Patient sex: M
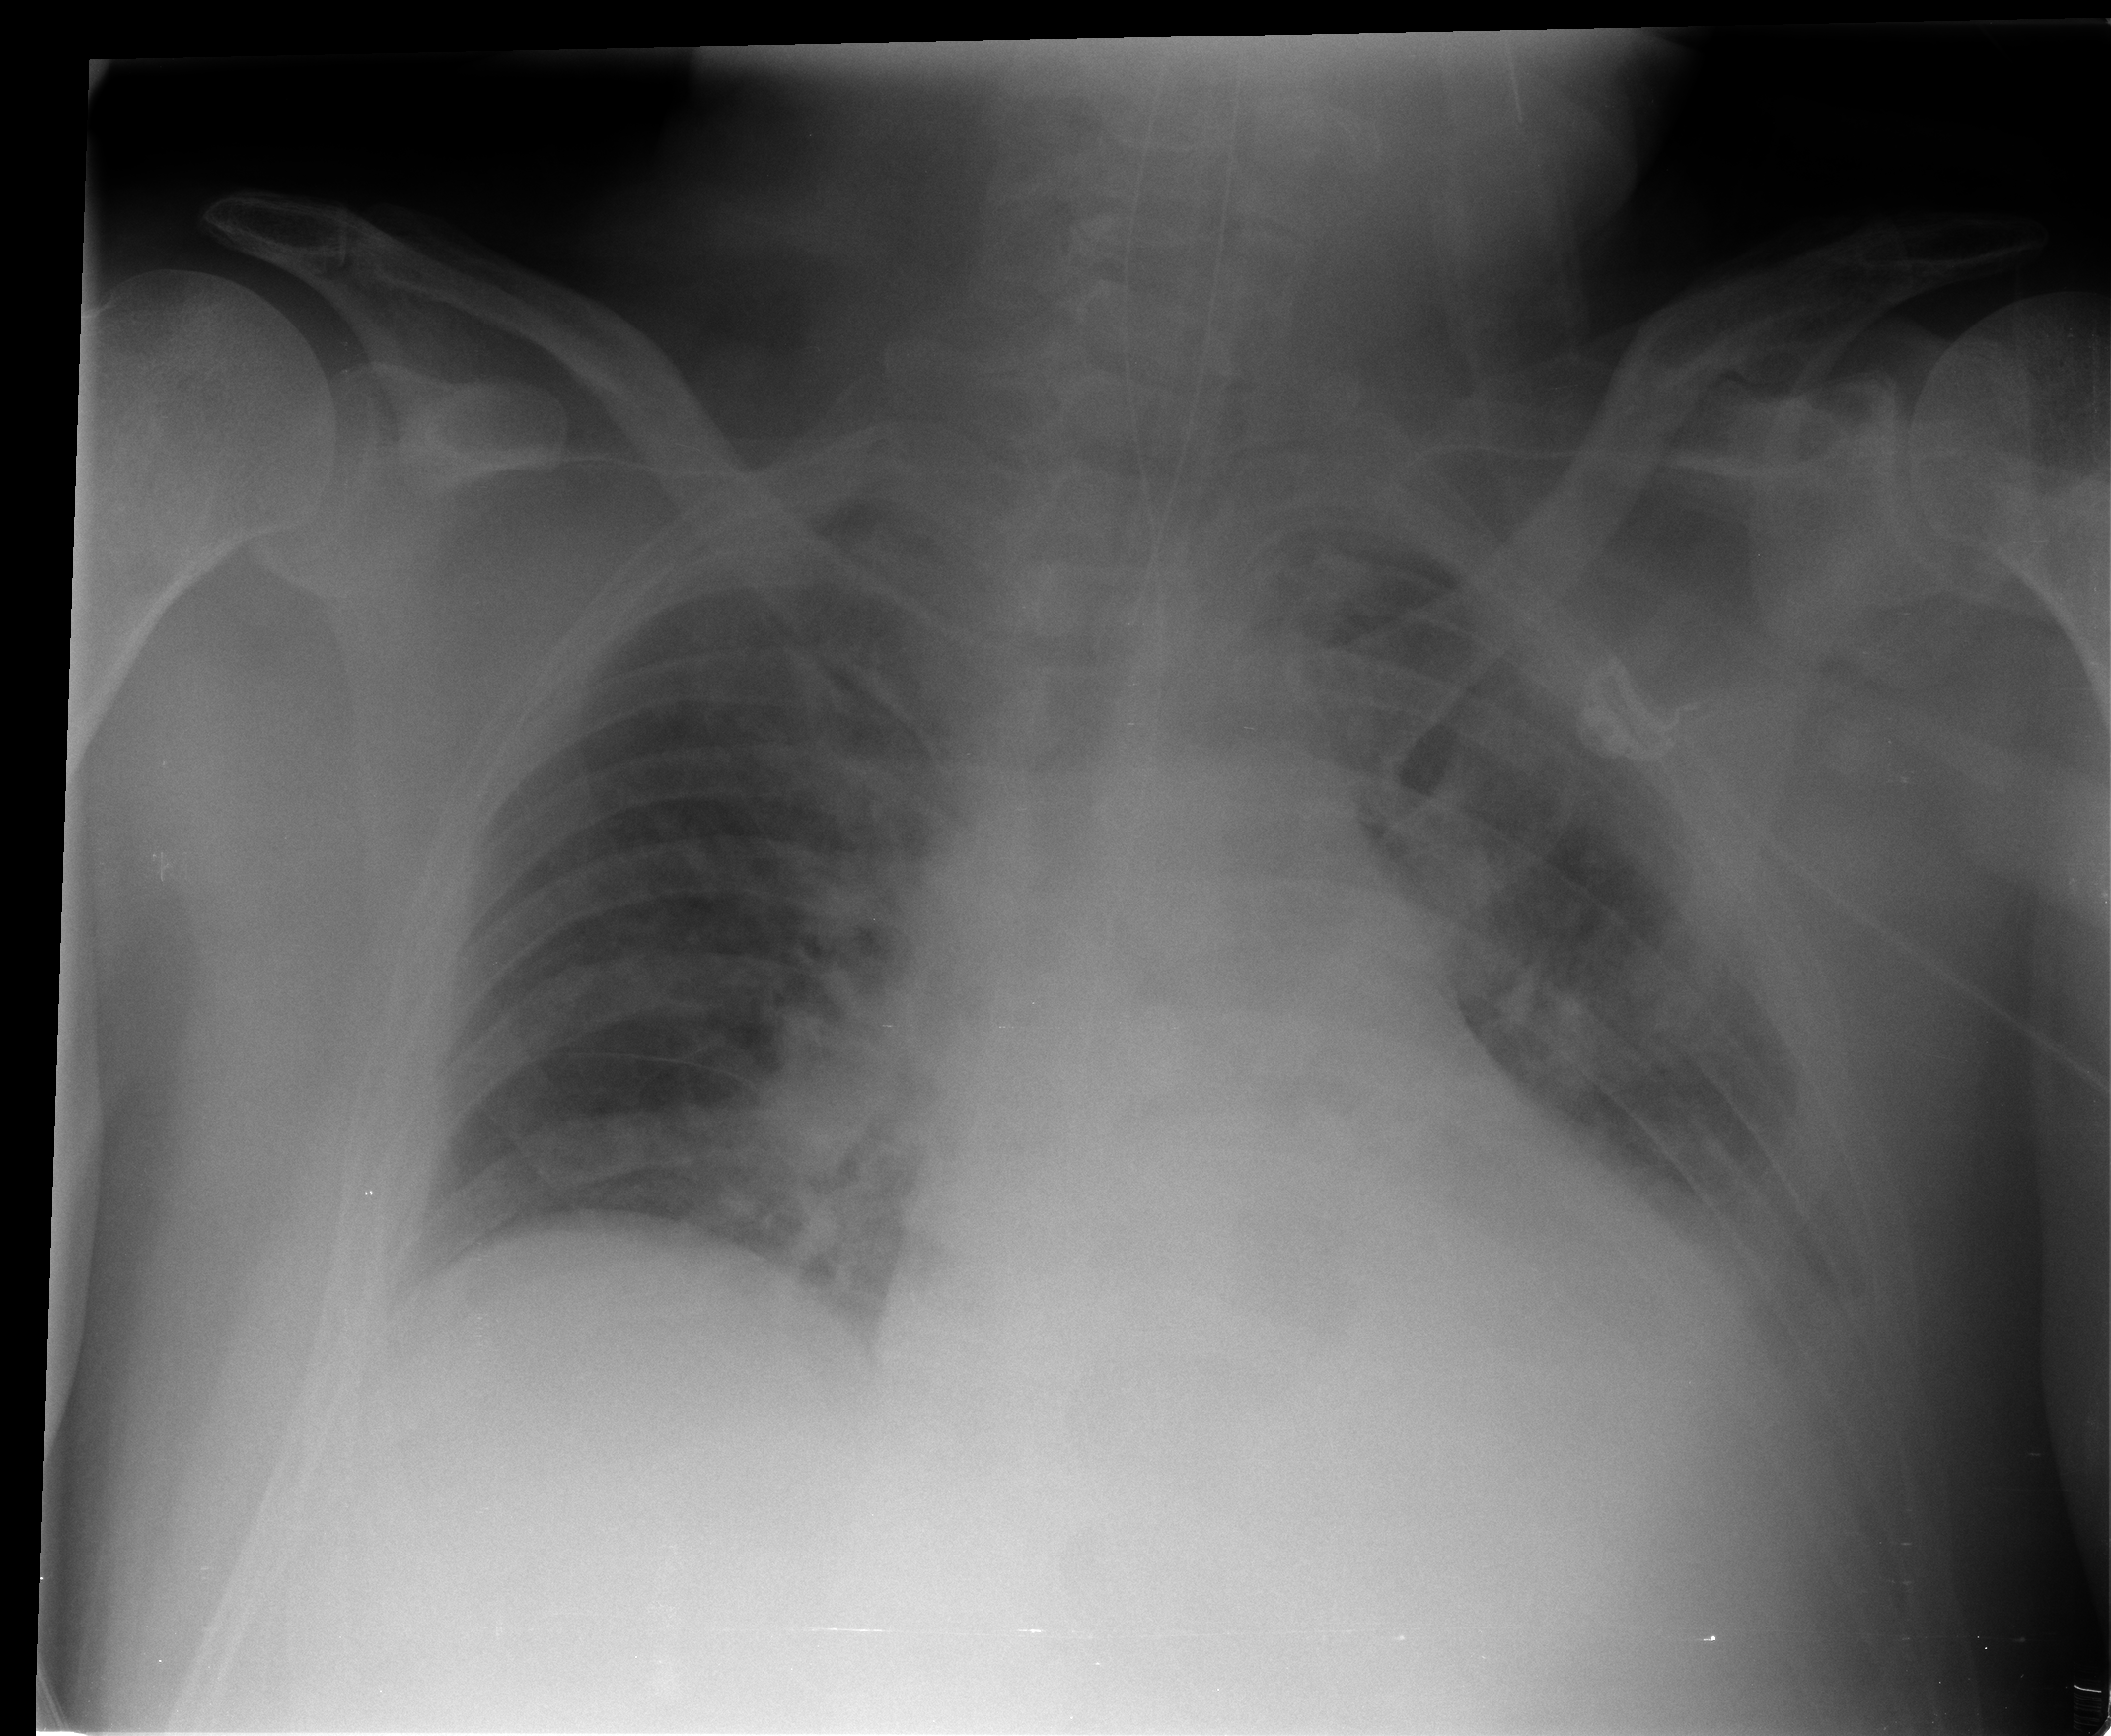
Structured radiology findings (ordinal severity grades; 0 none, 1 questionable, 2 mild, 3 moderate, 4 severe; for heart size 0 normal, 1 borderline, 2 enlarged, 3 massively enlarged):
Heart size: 2
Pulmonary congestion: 2
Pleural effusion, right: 0
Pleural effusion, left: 1
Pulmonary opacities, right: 0
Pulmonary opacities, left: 2
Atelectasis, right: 1
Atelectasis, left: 2